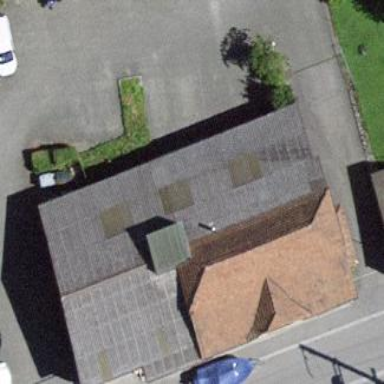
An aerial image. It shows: Commercial building.